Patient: sex M, age 34
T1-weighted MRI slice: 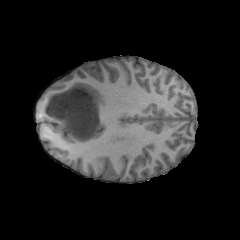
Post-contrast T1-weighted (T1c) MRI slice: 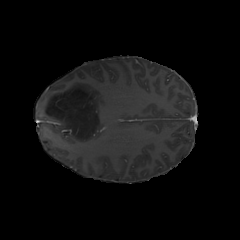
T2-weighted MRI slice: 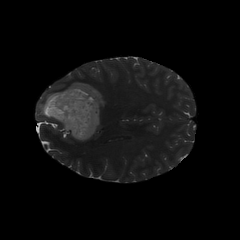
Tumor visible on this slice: yes
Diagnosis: Astrocytoma, IDH-mutant
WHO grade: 2